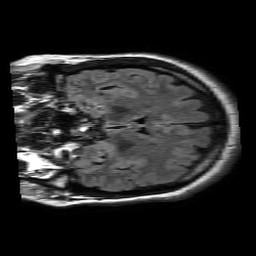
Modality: FLAIR
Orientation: coronal
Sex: female
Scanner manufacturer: philips
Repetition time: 11 s
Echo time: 0.125 s